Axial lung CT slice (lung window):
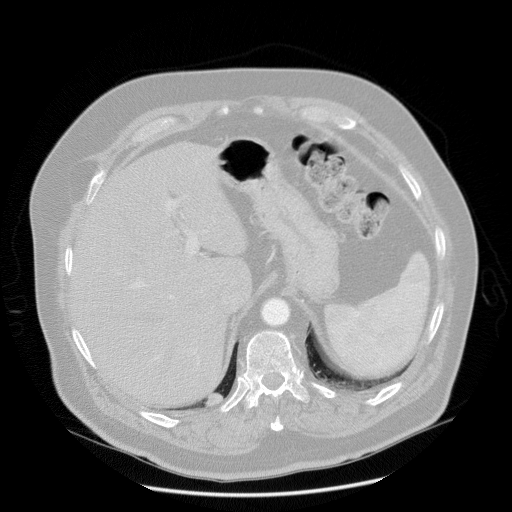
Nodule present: no